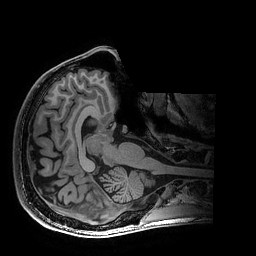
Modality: T1w
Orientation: axial
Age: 25
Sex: male
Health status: healthy
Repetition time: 2.53 s
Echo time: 0.0034 s